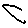
Label: bird